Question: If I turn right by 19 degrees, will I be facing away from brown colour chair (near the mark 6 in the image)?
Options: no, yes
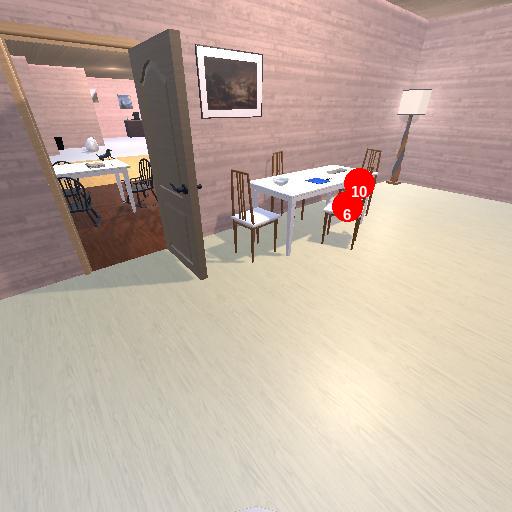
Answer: no